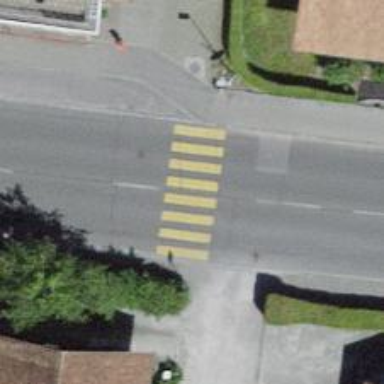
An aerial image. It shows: Zebra crossing for pedestrians.